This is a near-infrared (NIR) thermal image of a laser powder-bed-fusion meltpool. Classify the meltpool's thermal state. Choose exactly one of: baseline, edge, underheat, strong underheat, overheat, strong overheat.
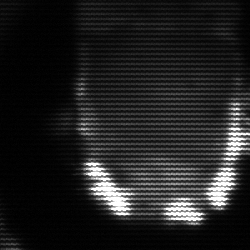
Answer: baseline